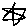
Label: star